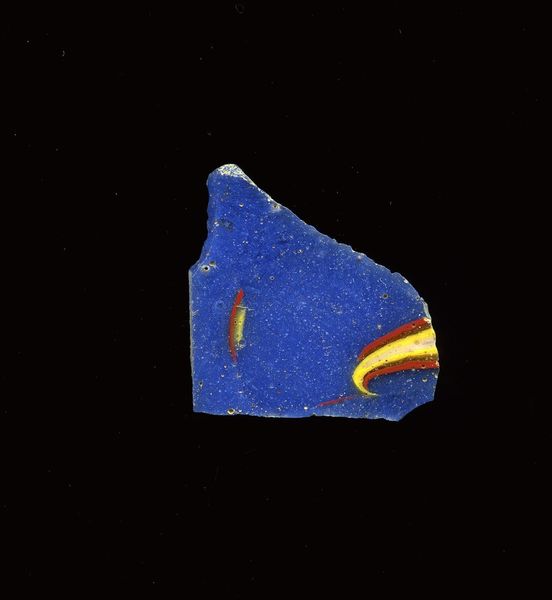
Titel: Mosaikglasfragment
Standort: Hamburg
Institution: Museum für Kunst und Gewerbe Hamburg
Schlagwörter: glas, antike, geschnitten, mosaik, wandschmuck, kaiserzeit, gepresst, bodenbeläge, frühe kaiserzeit, prinzipat, römische, mittlere, späte